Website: macys
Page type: billing-address
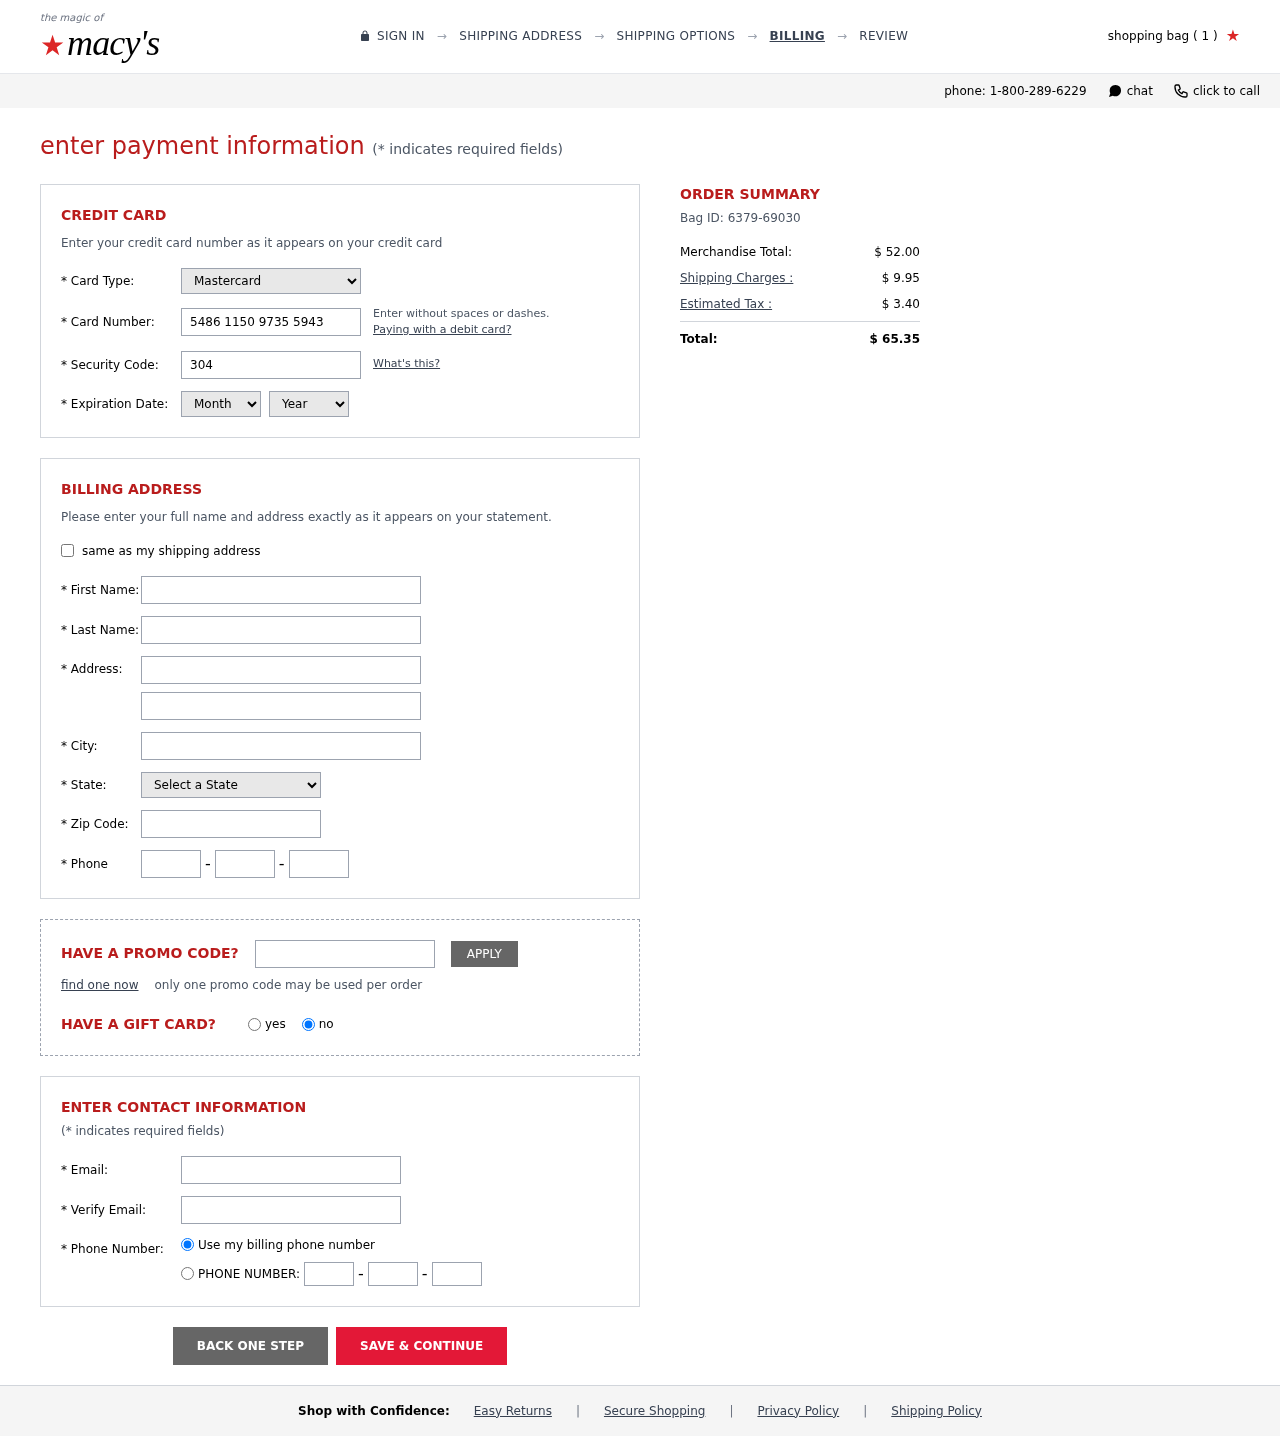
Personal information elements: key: PII_CARD_CVV
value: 304
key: PII_CARD_EXPIRY_MONTH
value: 09
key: PII_CARD_EXPIRY_YEAR
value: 27
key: PII_CARD_NUMBER
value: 5486 1150 9735 5943
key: PII_CARD_TYPE
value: Mastercard
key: PII_CITY
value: South Crystalport
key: PII_EMAIL
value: jenna_clark@yahoo.com
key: PII_FIRSTNAME
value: Jenna
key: PII_LASTNAME
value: Clark
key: PII_PHONE_AREA
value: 690
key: PII_PHONE_PREFIX
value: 376
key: PII_PHONE_SUFFIX
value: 9780
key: PII_POSTCODE
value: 42909
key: PII_STATE_ABBR
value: WV
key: PII_STREET
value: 392 Joshua Loaf Suite 984
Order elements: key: ORDER_NUM_ITEMS
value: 1
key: ORDER_ID
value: Bag ID: 6379-69030
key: ORDER_SUBTOTAL
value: $ 52.00
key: ORDER_SHIPPING_COST
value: $ 9.95
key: ORDER_TAX
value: $ 3.40
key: ORDER_TOTAL
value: $ 65.35